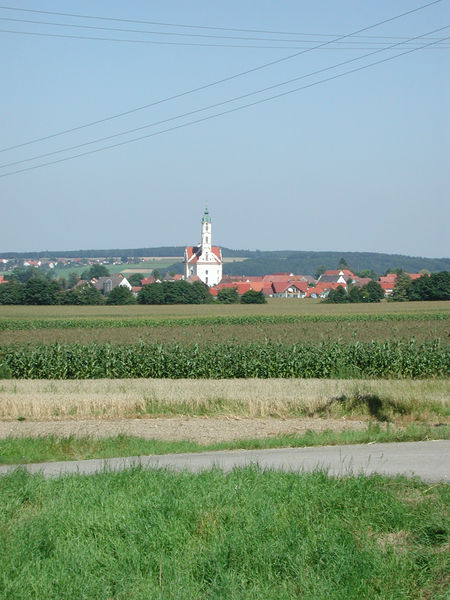
Titel: Steinhausen, Unserer lieben Frau, Pfarrkirche St. Peter und Paul
Künstler: Dominikus Zimmermann
Standort: Steinhausen, Unserer lieben Frau, Pfarrkirche St. Peter und Paul (EU - D - BW)
Schlagwörter: baum, blau, himmel, weiß, bäume, grün, kirchturm, landschaft, strasse, dach, gras, rasen, rot, weg, wiese, barock, ebene, feld, häuser, hügel, natur, kirche, sonne, land, sanft, turm, mais, deutschland, sommer, ort, getreide, hang, dorf, dächer, farbe, tag, idylle, foto, fotografie, bayern, kabel, kupfer, himme, maisfeld, leitungen, stromleitung, bukolisch, himmer, grünstich, grünspan, foto#, lkirche, häöuser, stromtrassen, kukuruz